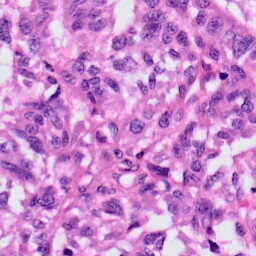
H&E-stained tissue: Skin